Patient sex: M
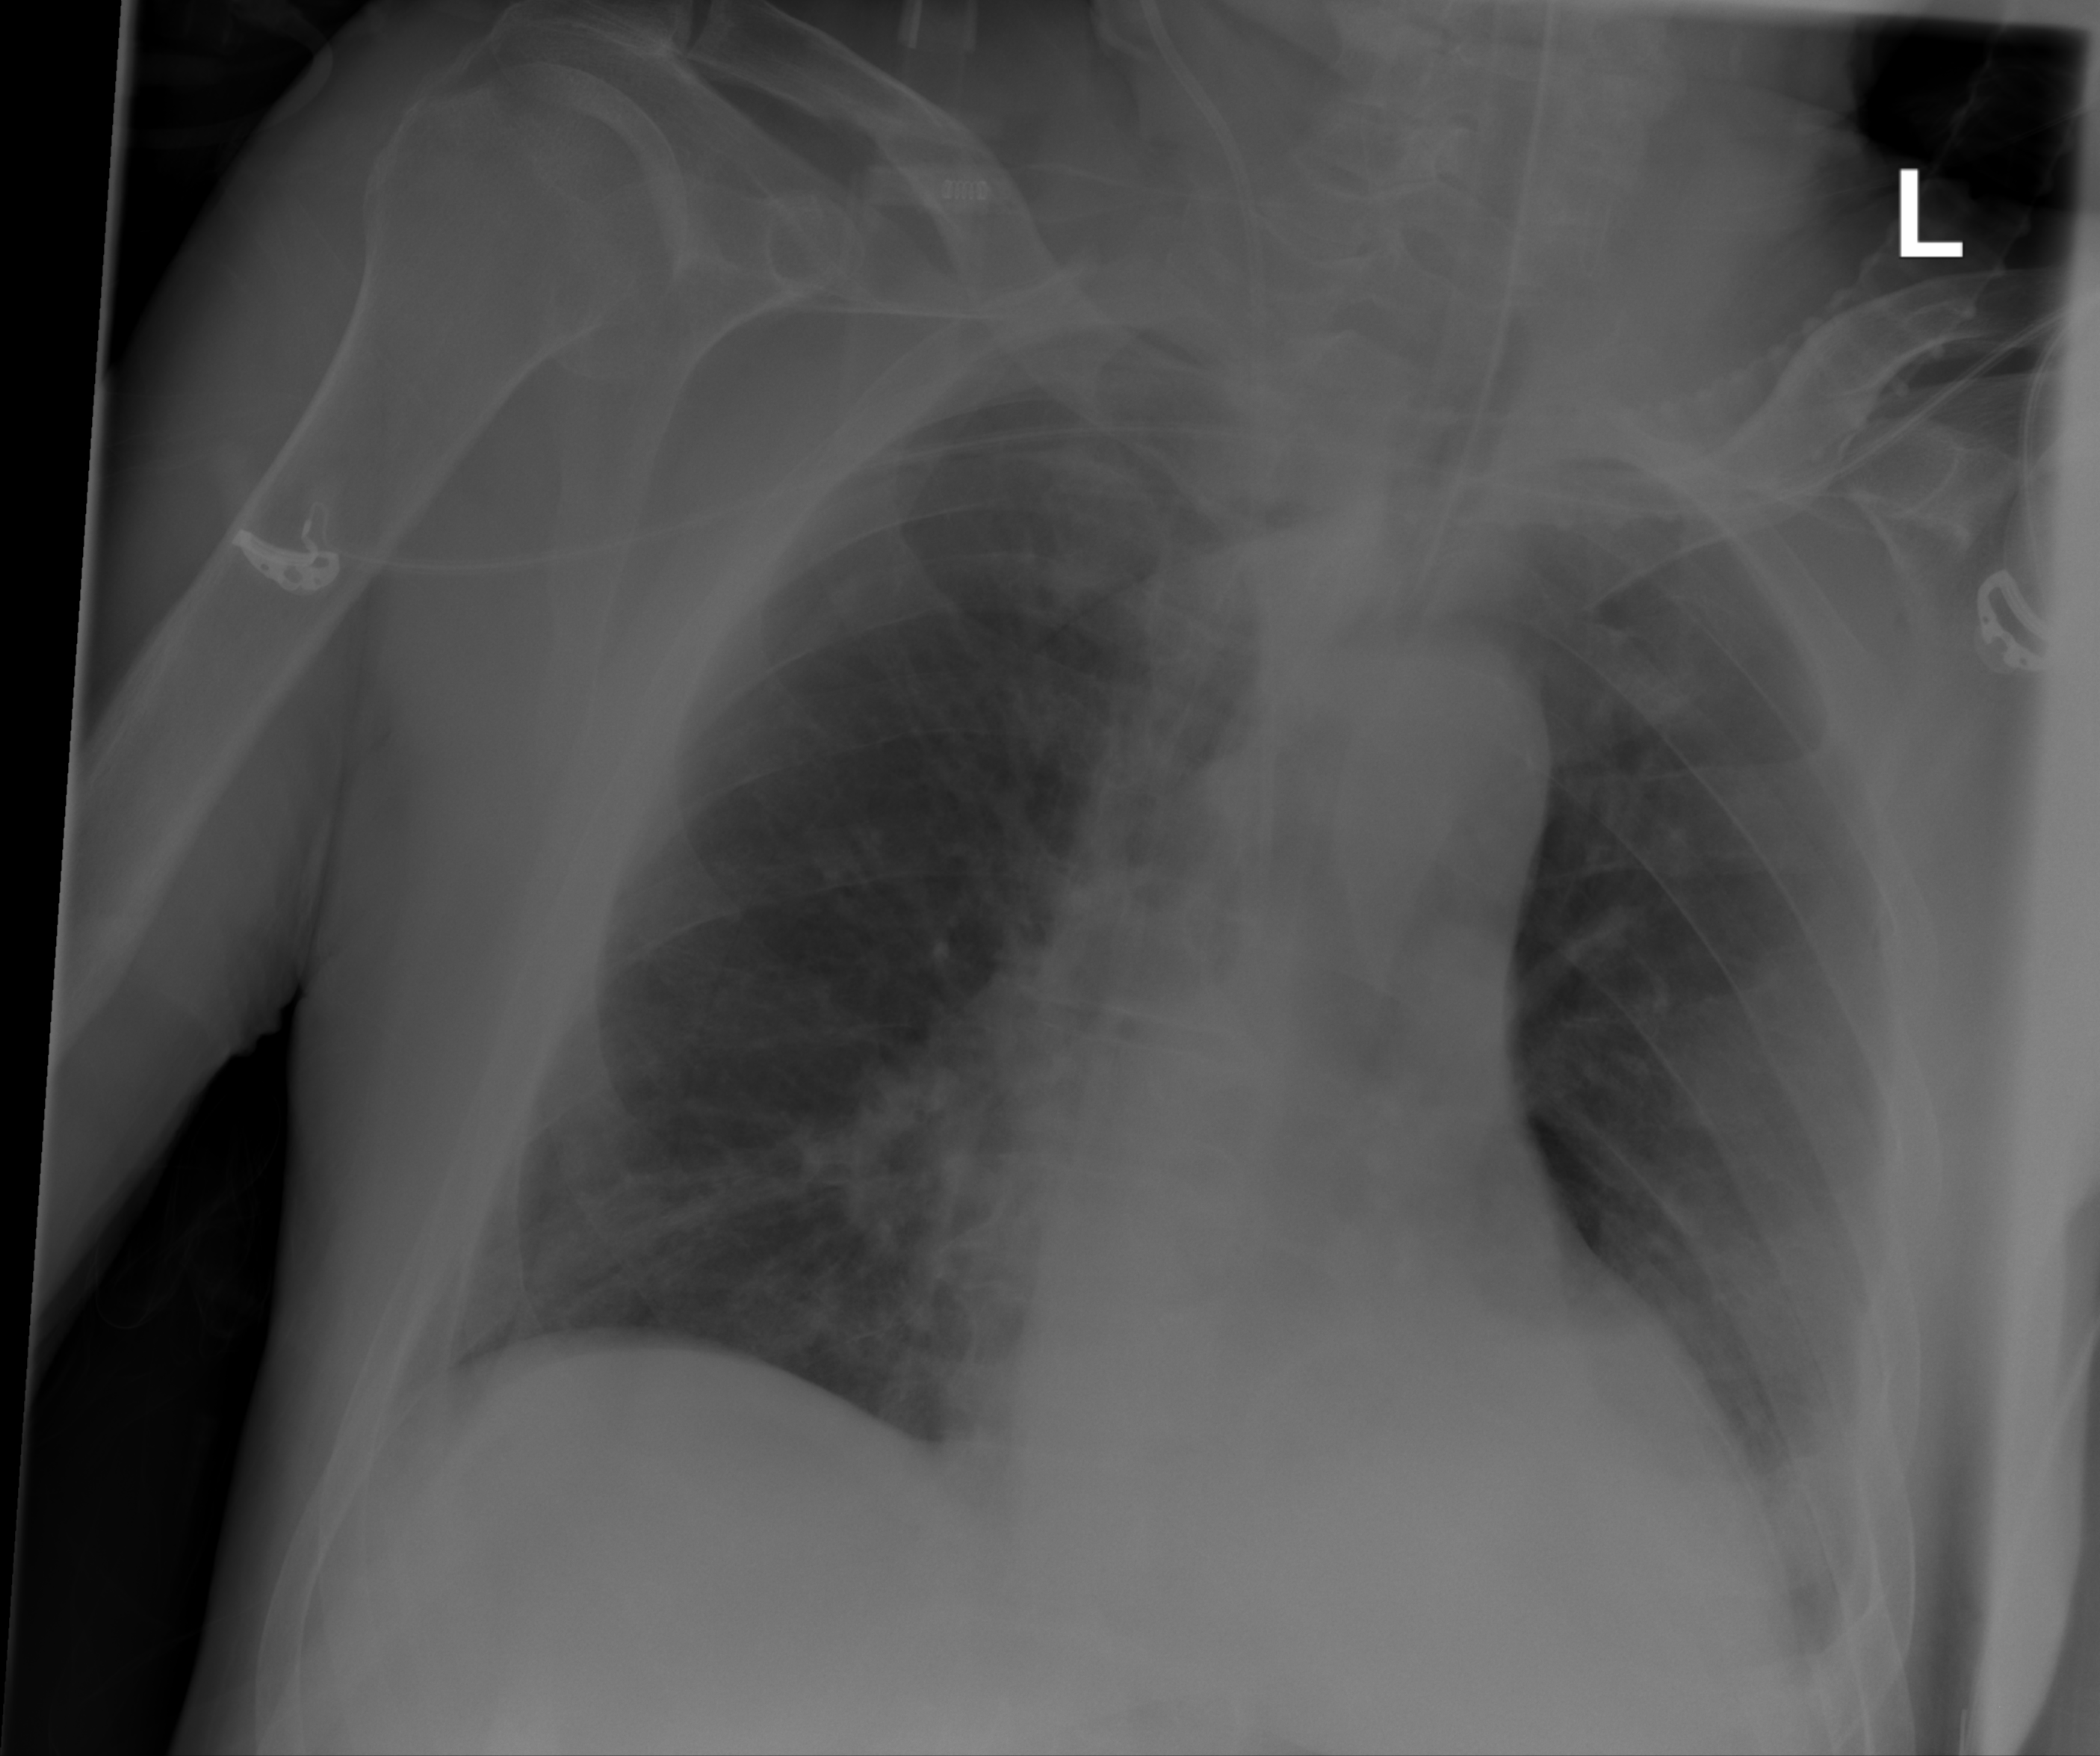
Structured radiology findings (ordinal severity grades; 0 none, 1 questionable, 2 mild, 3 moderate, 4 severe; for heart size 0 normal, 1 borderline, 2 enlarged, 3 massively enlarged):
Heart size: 2
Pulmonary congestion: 0
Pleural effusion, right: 0
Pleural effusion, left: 2
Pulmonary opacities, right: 0
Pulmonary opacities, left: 0
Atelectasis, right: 0
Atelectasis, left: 2